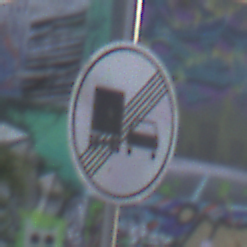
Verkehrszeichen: EndeUeberholverbotKraftfahrzeuge
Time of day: MorningAfternoon
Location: Outdoor (Urban)
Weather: PartlyCloudy
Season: NotSpecified
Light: Natural